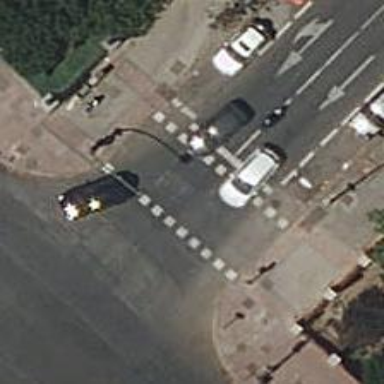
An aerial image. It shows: Road crossing with traffic signals.